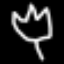
Label: leaf